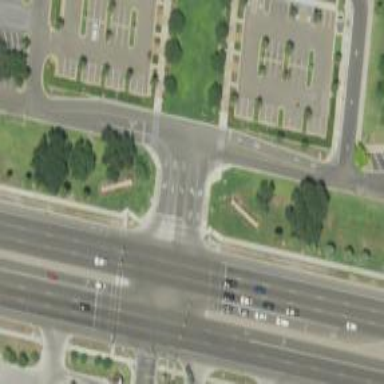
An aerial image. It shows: Marked footway crossing with lines.